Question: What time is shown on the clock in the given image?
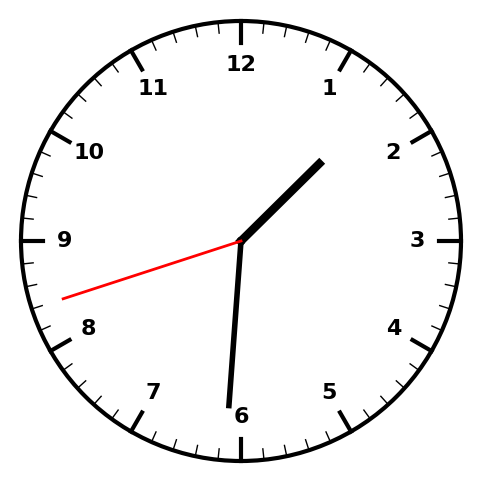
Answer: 01:30:42